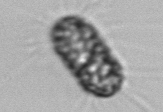
Label: Corethron_hystrix